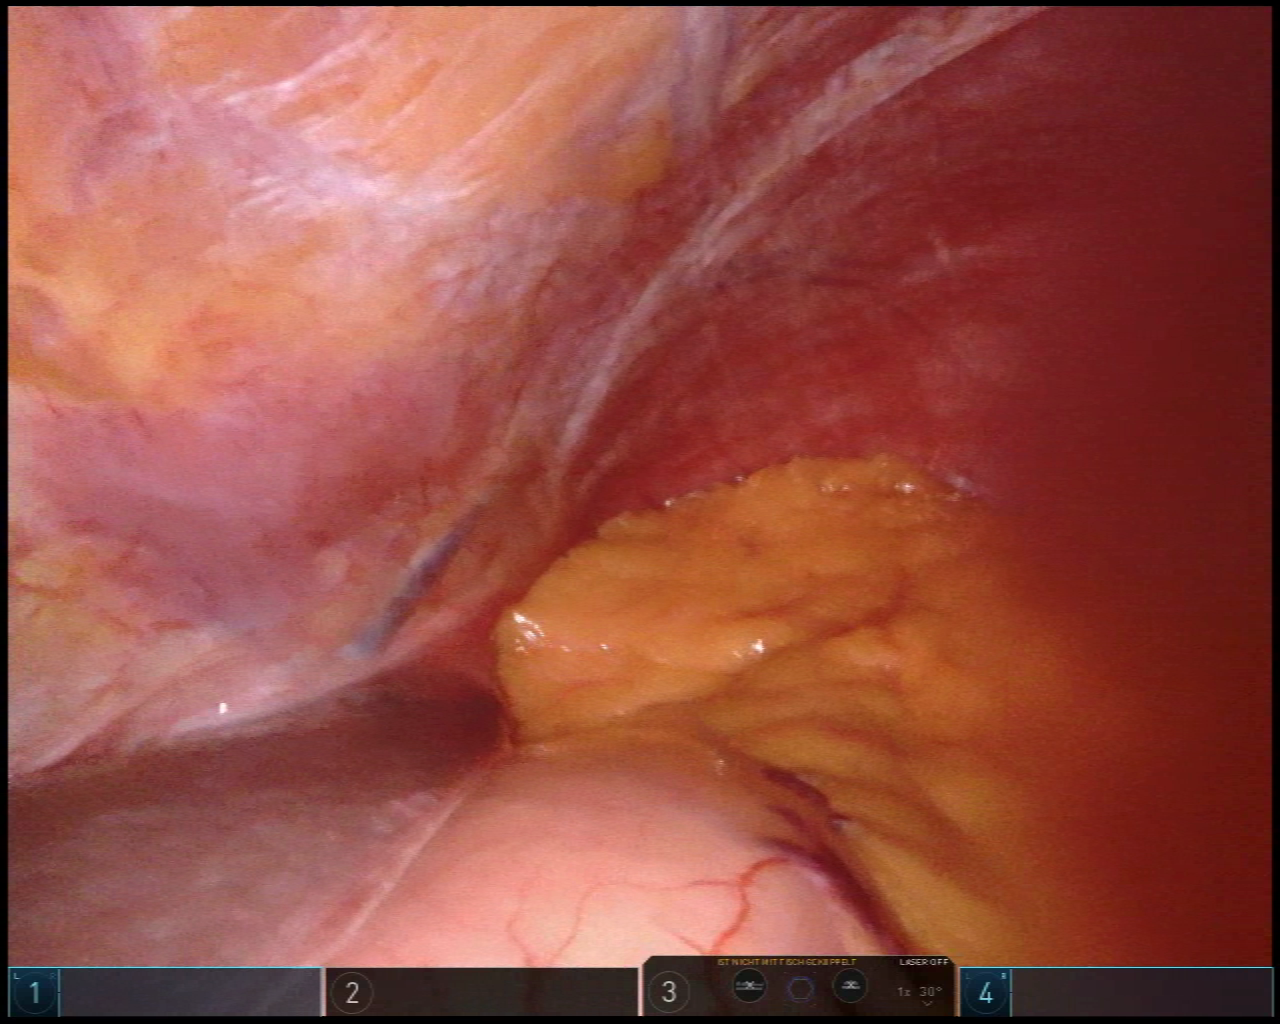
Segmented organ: stomach
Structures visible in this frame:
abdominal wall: yes
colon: no
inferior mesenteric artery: no
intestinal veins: no
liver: yes
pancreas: no
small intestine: no
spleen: no
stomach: yes
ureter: no
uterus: no
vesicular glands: no